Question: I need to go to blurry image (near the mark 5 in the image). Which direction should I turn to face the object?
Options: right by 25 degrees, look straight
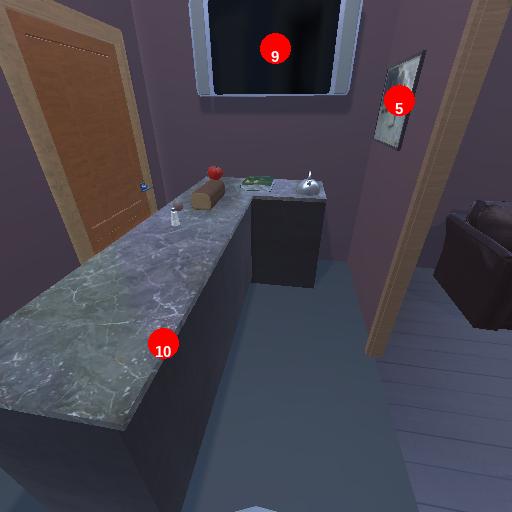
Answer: right by 25 degrees